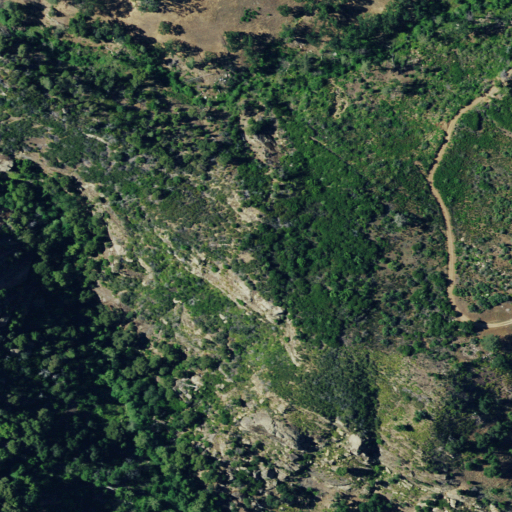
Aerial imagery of mountain in California named The Mesa containing shrub, evergreen forest, grassland, woody wetlands, mixed forest, and open development